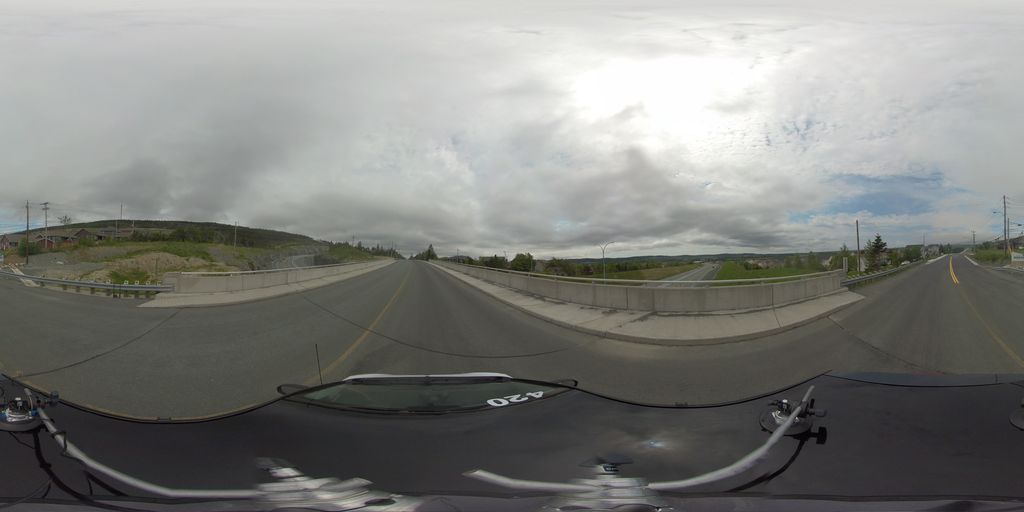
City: st_johns